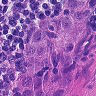
Metastatic tissue present: yes